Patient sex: M
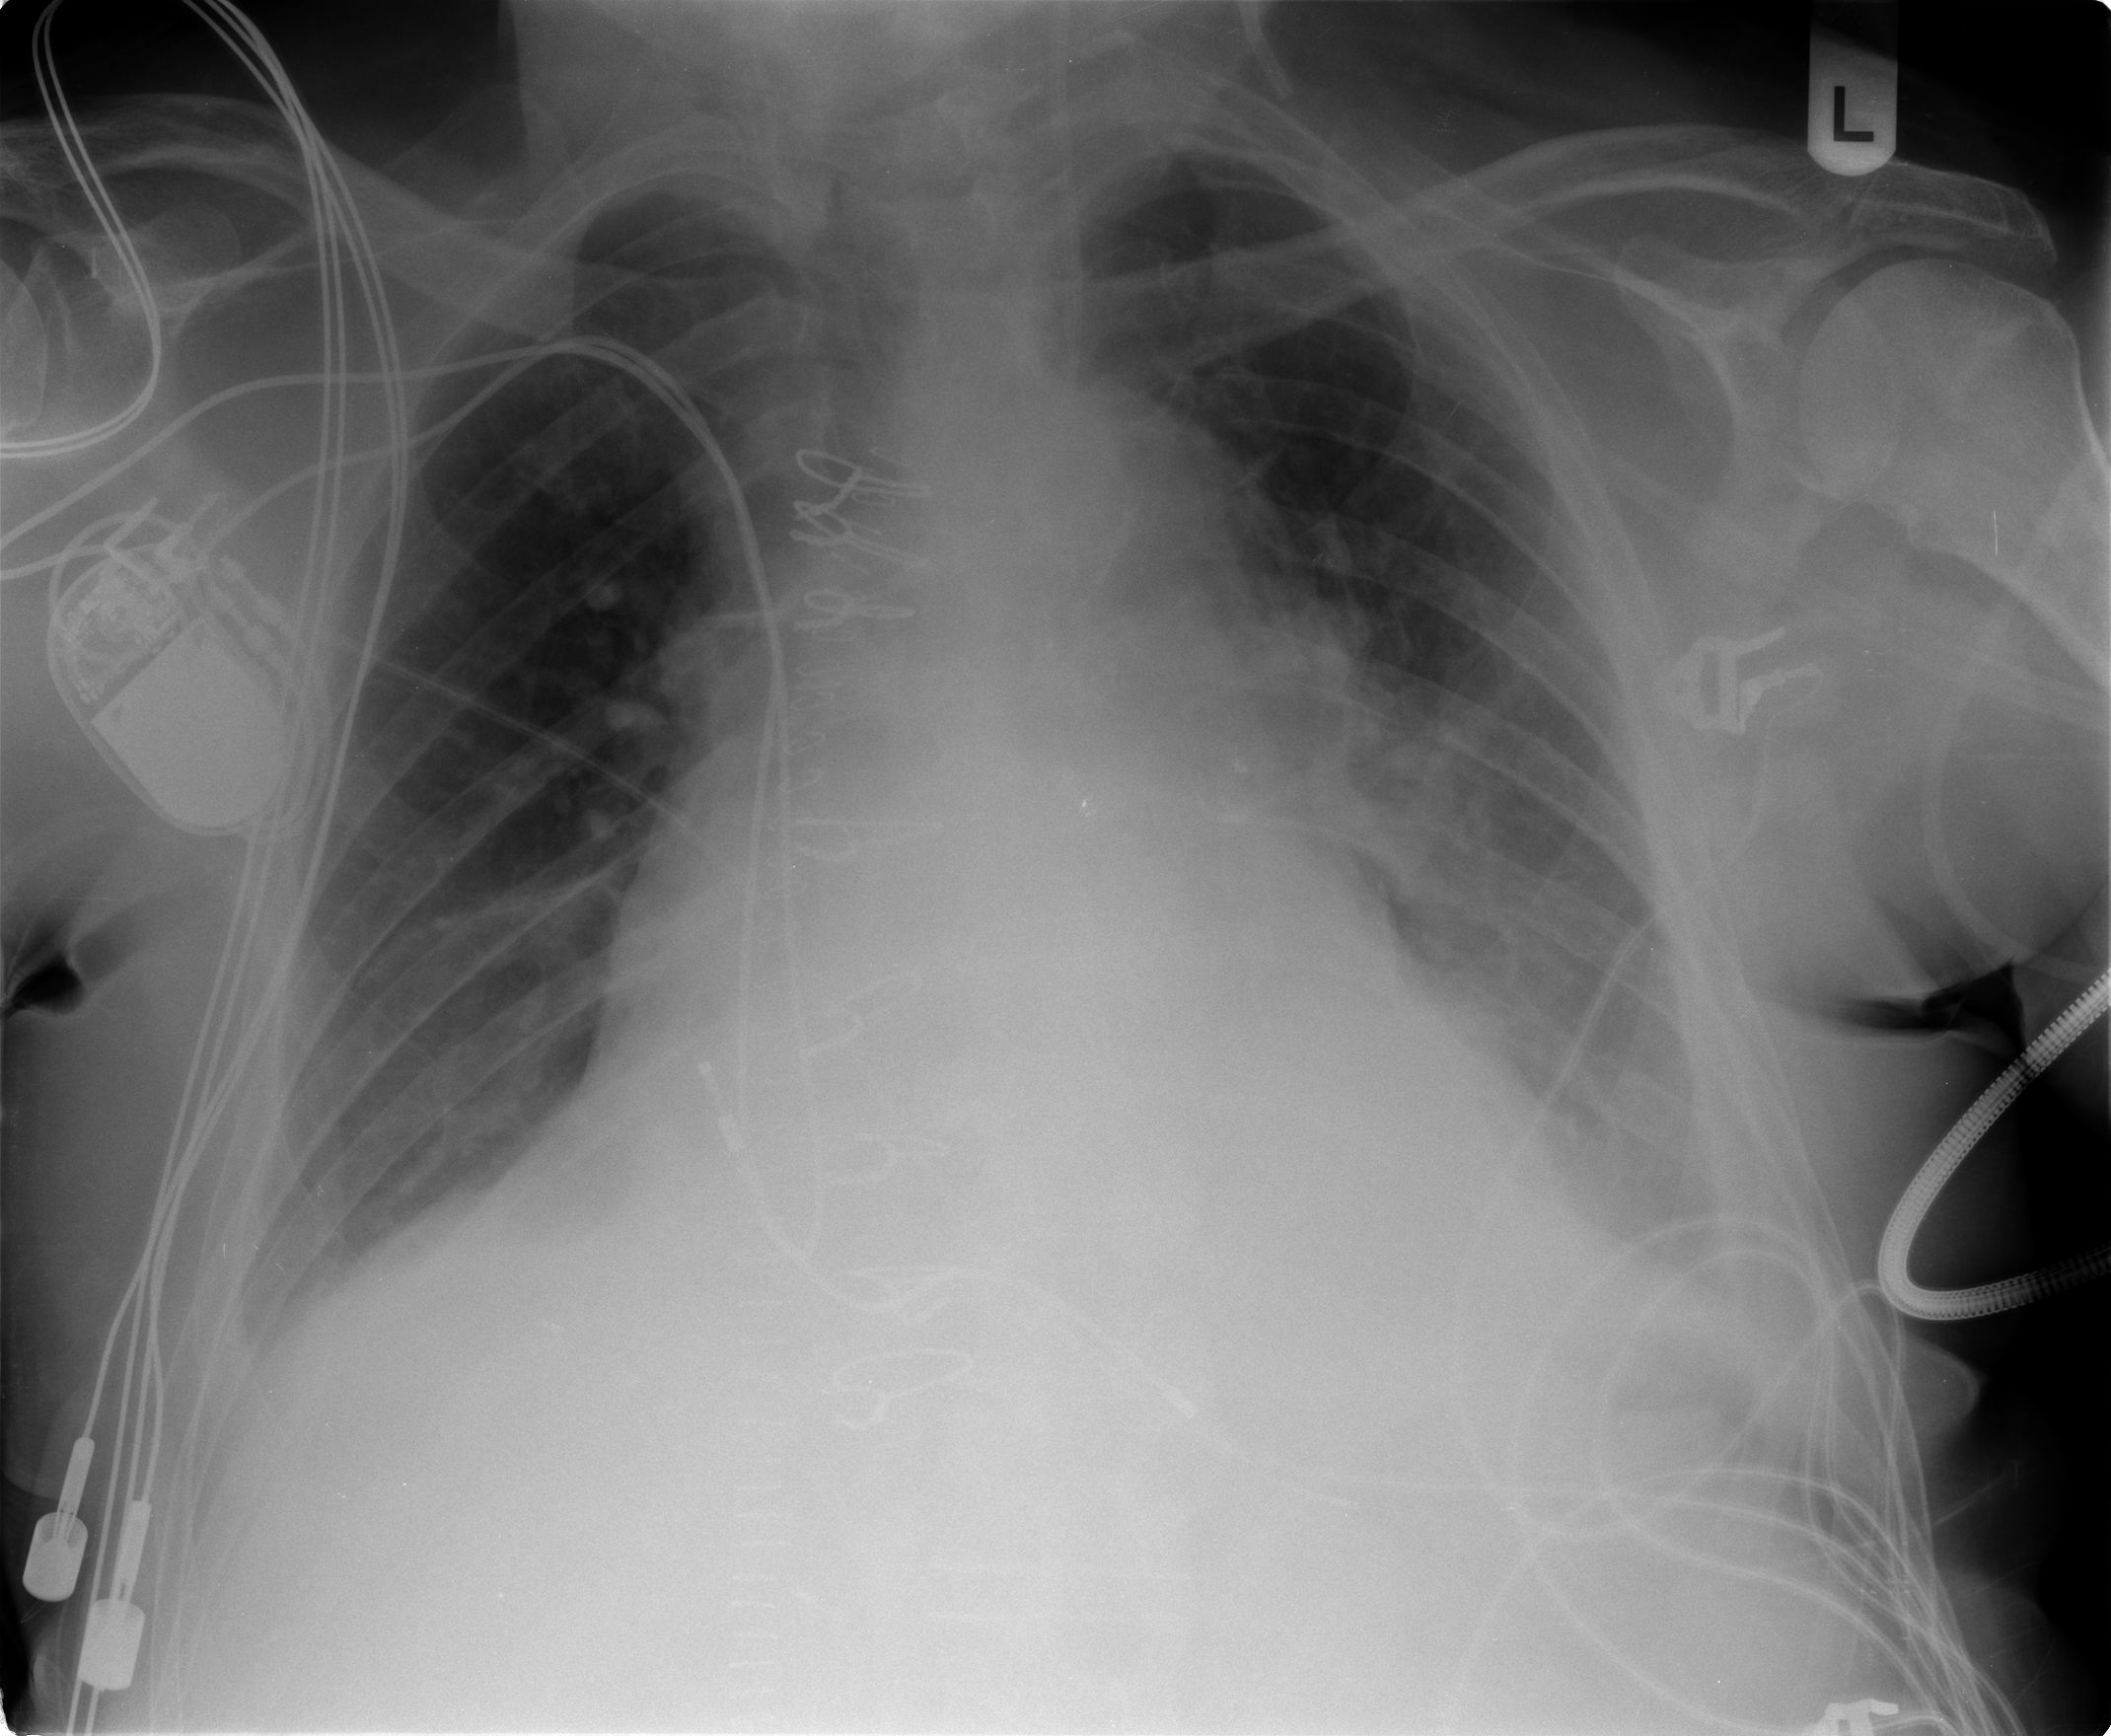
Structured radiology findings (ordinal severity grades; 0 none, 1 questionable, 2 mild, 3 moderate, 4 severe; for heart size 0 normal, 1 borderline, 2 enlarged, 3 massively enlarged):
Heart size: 3
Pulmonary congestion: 1
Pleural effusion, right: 1
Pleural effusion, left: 2
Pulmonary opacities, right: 0
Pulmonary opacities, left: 0
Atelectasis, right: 2
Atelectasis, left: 2